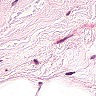
Metastatic tissue present: no